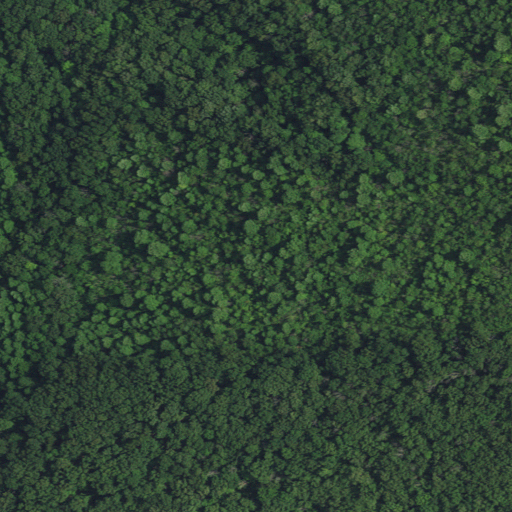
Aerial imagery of plain(s) in Indiana named Harding Flats containing only deciduous forest